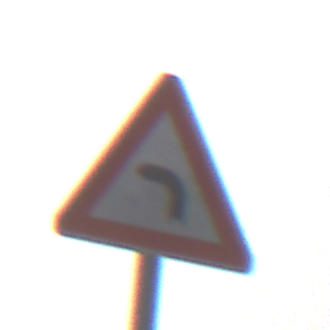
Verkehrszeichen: KurveLinks
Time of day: MorningAfternoon
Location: Outdoor (Nature)
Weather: PartlyCloudy
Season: NotSpecified
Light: Natural